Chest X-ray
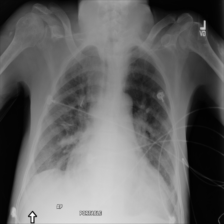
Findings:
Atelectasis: negative
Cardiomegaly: negative
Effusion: negative
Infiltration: negative
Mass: negative
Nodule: negative
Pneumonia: negative
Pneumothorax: negative
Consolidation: negative
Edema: negative
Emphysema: negative
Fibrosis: negative
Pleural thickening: negative
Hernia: negative